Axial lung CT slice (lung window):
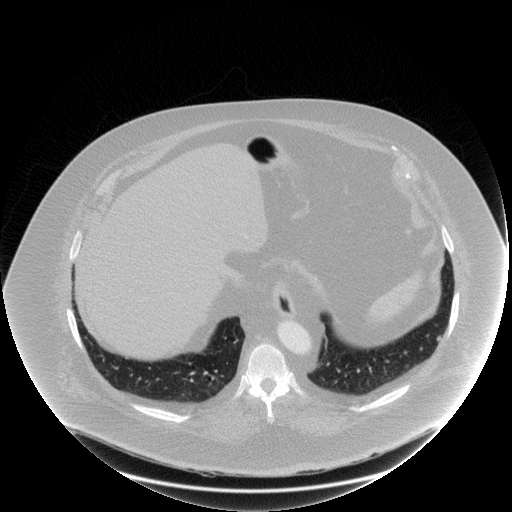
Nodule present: yes
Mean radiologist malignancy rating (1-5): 2.5